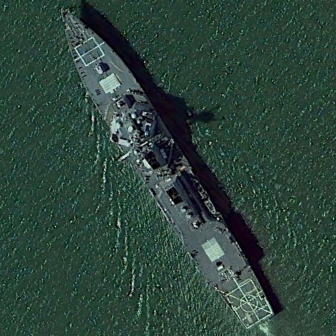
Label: destroyer